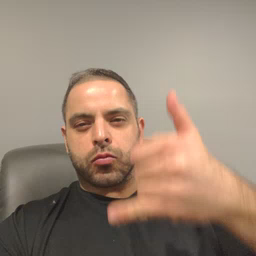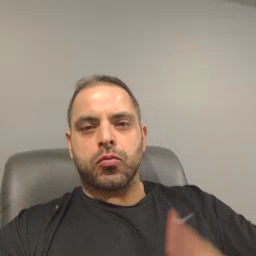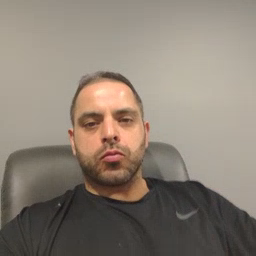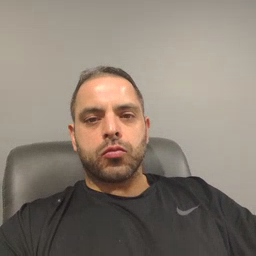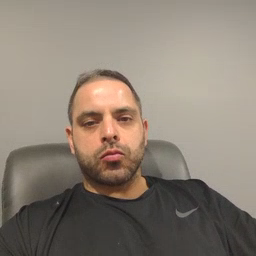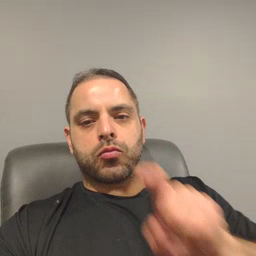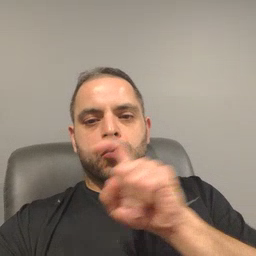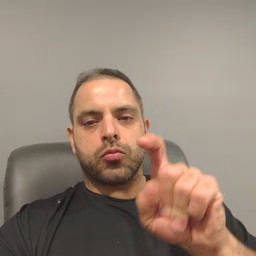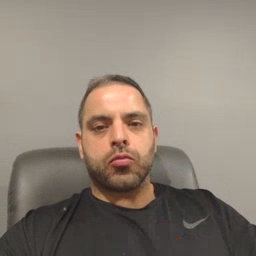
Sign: closet